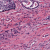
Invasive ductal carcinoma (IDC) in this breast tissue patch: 1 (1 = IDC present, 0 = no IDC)